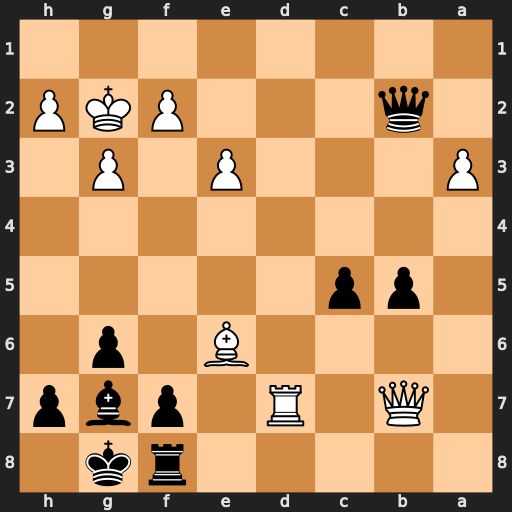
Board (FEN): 5rk1/1Q1R1pbp/4B1p1/1pp5/8/P3P1P1/1q3PKP/8
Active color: b
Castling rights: -
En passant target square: -
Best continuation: fxe6 Rxg7+ Qxg7